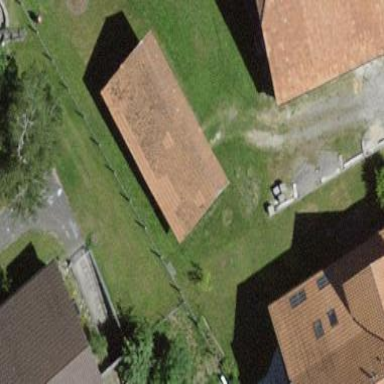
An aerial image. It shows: Rural barn.